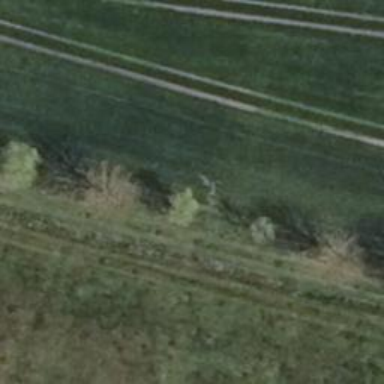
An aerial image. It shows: Grassy track with grade 5 track type.